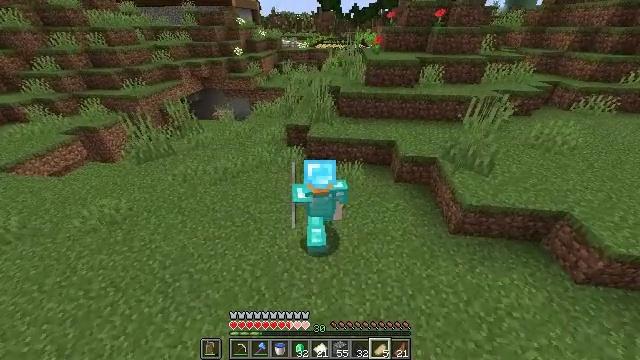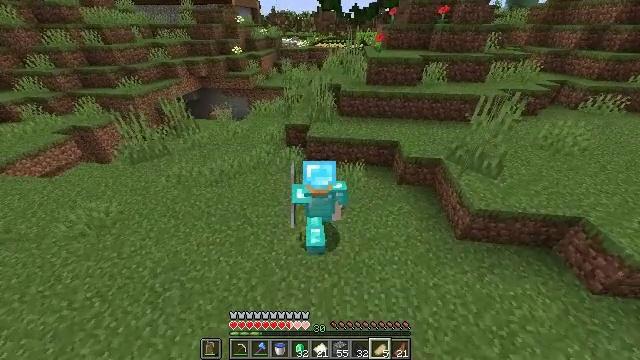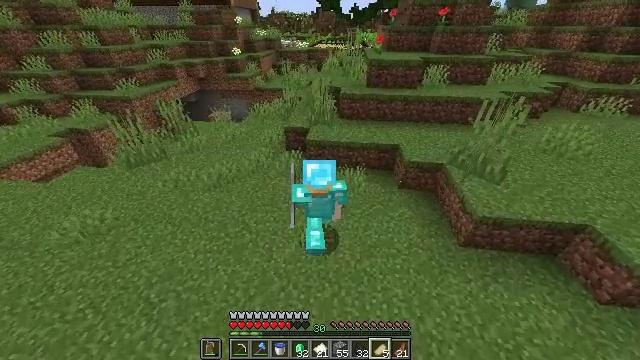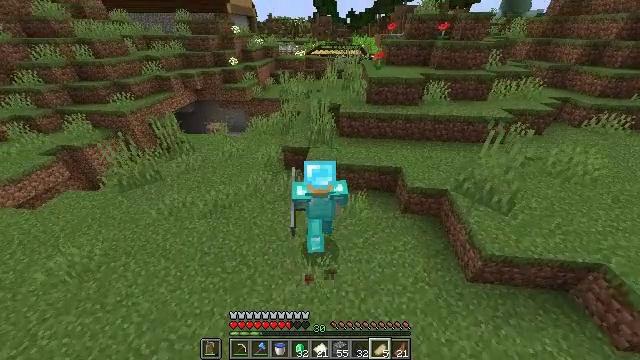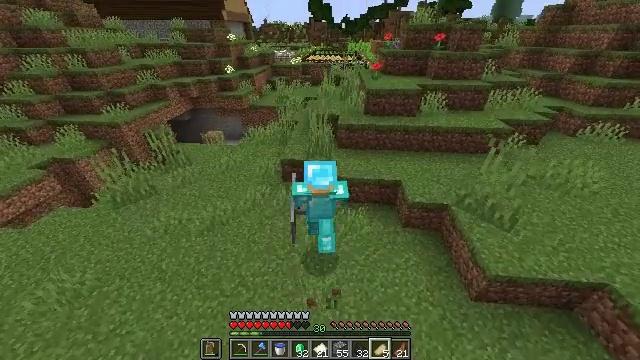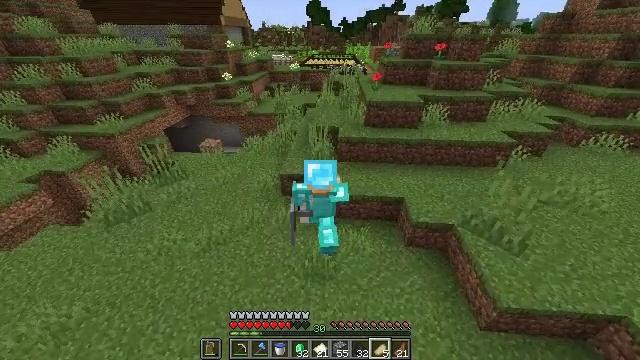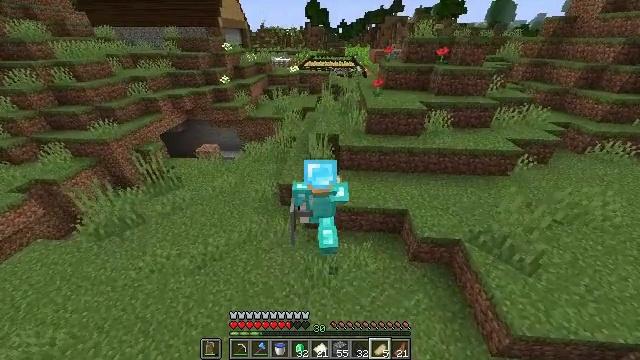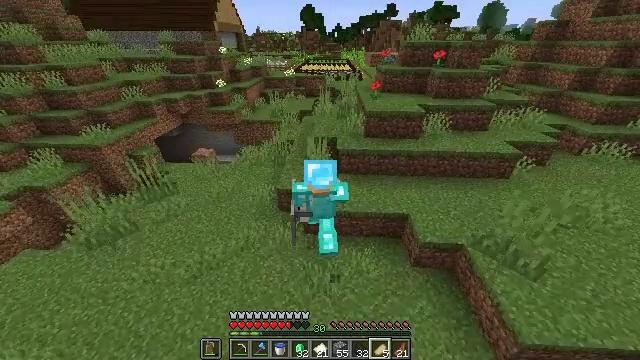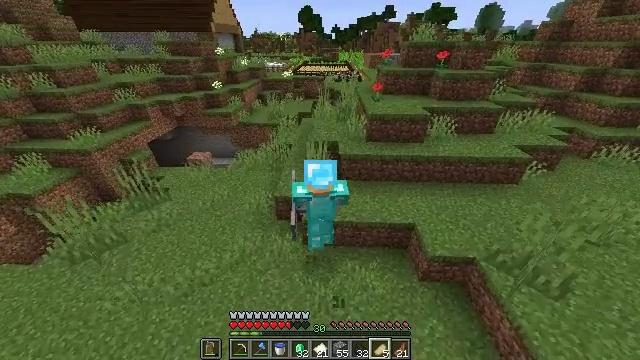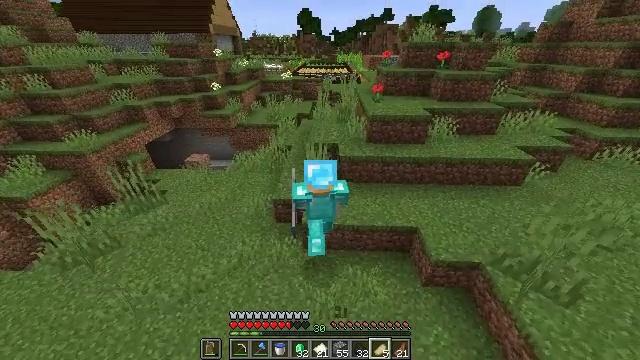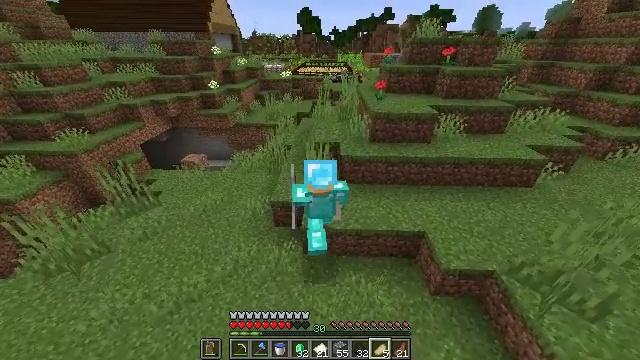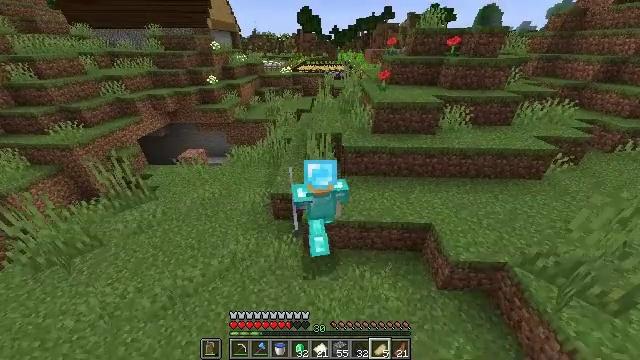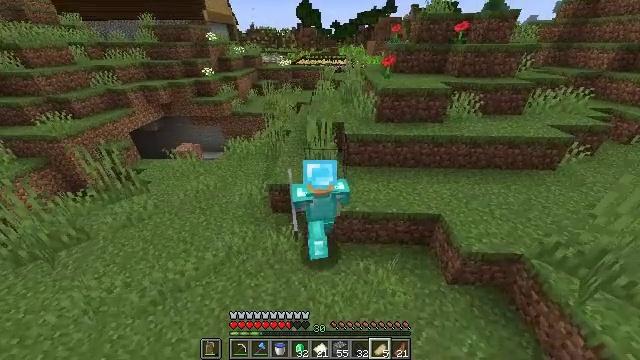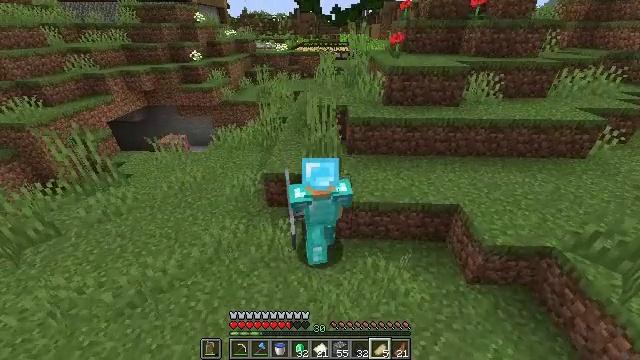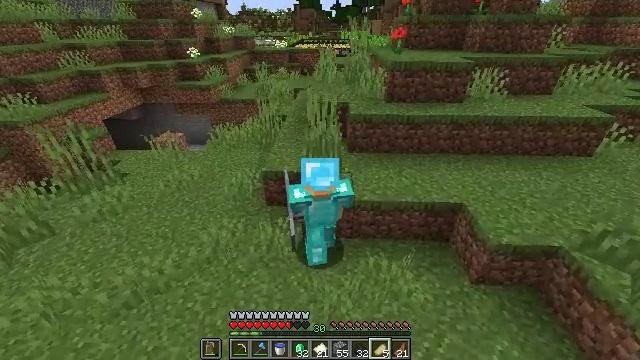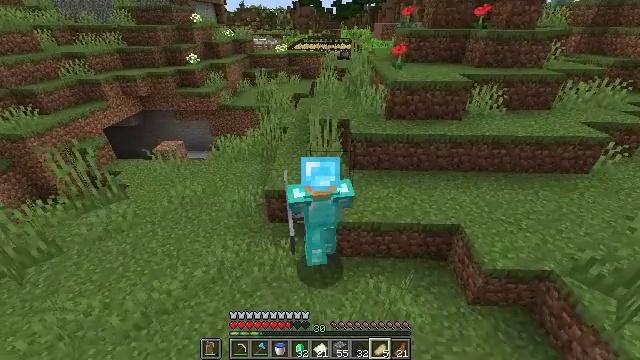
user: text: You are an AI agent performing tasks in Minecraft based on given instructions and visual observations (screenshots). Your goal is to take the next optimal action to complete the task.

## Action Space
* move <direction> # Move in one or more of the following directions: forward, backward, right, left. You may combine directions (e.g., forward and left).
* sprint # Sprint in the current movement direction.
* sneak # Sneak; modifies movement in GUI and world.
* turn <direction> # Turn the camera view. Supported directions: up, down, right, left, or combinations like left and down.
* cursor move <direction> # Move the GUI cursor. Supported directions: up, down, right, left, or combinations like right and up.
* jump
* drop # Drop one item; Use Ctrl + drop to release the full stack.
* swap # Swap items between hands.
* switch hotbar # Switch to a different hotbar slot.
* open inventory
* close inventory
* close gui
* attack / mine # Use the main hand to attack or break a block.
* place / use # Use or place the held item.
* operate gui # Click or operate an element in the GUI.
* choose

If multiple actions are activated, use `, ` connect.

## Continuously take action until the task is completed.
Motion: motion action
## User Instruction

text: Kill the cow.
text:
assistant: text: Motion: move forward, jump
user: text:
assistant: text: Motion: move forward, jump
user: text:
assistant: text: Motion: move forward, sprint, jump
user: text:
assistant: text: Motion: move forward, sprint, turn right, jump
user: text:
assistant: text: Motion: move forward, sprint, jump
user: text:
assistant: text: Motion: move forward, sprint, jump
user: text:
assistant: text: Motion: move forward, sprint, turn right, jump
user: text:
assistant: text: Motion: move forward, sprint, jump
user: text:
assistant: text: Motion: move forward, sprint, jump
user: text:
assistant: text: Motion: move forward, sprint, jump
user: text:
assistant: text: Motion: move forward, sprint, jump
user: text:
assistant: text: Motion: move forward, sprint, jump
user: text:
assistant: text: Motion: move forward, sprint, jump
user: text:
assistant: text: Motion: move forward, sprint, jump
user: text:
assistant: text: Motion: move forward, sprint, jump
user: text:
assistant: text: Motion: move forward, sprint, jump
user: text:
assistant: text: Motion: move forward, sprint, jump
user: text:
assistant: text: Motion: move forward, sprint, jump
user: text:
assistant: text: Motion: move forward, sprint, jump
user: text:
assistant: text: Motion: move forward, sprint, turn right, jump
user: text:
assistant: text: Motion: move forward, sprint, turn right, jump
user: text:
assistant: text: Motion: move forward, sprint, jump
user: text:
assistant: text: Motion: move forward, sprint, jump
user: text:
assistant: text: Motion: move forward, sprint, jump
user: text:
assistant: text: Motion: move forward, sprint, jump
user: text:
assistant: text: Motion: move forward, sprint, jump
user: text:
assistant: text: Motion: move forward, sprint, jump
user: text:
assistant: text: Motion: move forward, sprint, jump
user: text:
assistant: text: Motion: move forward, sprint, jump
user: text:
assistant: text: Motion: move forward, sprint, jump